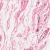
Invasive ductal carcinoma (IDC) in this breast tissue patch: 0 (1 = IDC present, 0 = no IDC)